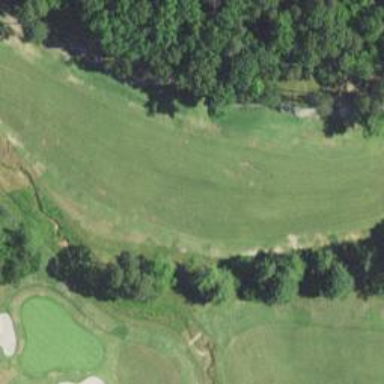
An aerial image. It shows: Golf hole.